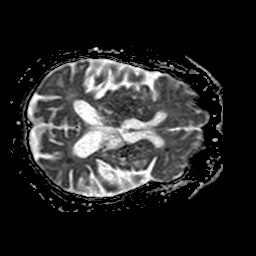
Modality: ADC
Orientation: axial
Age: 62
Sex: female
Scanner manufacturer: philips
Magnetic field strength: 1.5 T
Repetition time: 3.689 s
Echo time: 0.09411 s